Question: I was just practicing HTML and CSS and I ran into an annoying problem. I am wondering what is that horizontal gap and how to remove it?
Thanks in advance

'''
<!DOCTYPE html>
<html lang="en">
<head>
<title>Practice</title>
<meta name="viewport" content="width=device-width, initial-scale=1.0" />
<meta content="text/html;charset=utf-8" http-equiv="Content-Type" />
<meta content="utf-8" http-equiv="encoding" />
<style>
html,body
{
margin:0; padding:0; height:100%;
}
</style>
</head>
<body>
<script src="./js/jQuery.js"></script>
<img id="sample-img" src="Green-Nature-wallpaper.jpg" style="margin:0; padding:0;"></img>
<img id="sample-img2" src="Green-Nature-wallpaper.jpg" style="margin:0; padding:0;"></img>
<script>
$( document ).ready(function () {
$("#sample-img").width($(window).width());
$("#sample-img").height(0.6*$(window).height());
$("#sample-img2").width($(window).width());
$("#sample-img2").height(0.6*$(window).height());
});
$(window).resize(function() {
$("#sample-img").width($(window).width());
$("#sample-img").height(0.6*$(window).height());
$("#sample-img2").width($(window).width());
$("#sample-img2").height(0.6*$(window).height());
});
</script>
</body>
</html>
'''
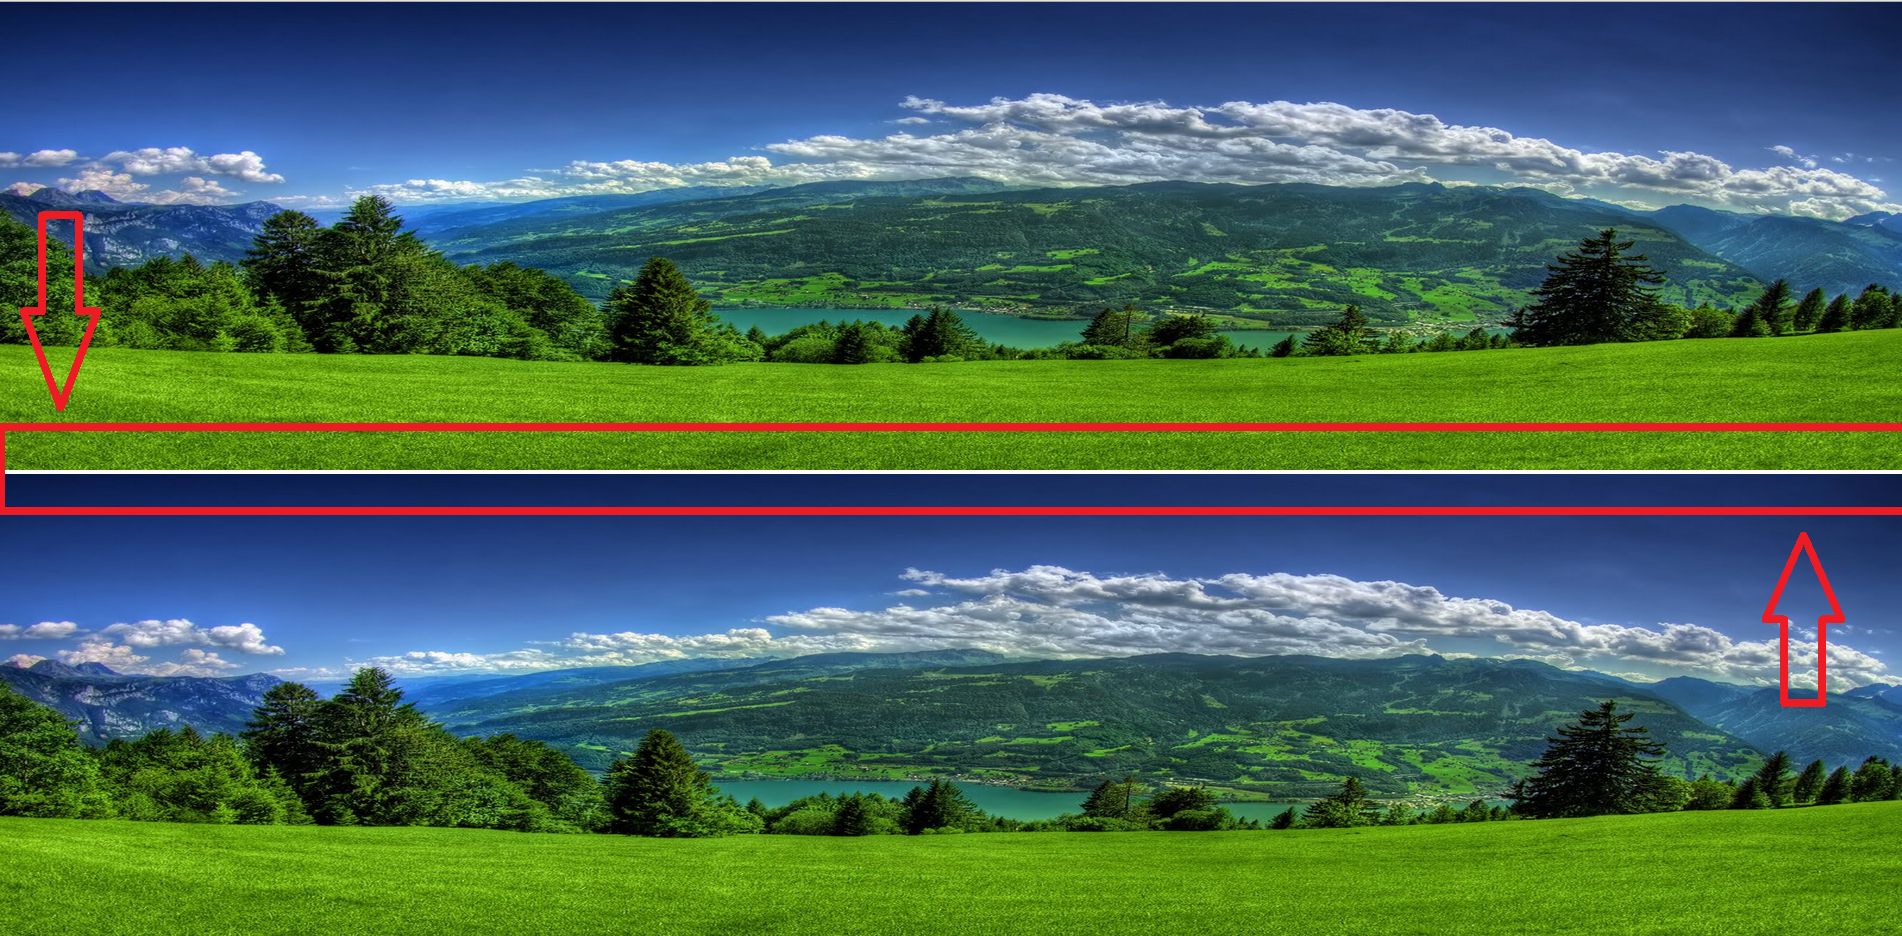
Answer: Have you tried setting the image margin and padding to 0?
'''
<style>
img {
position:relative;
display:block;
margin:0;
padding:0;
}
</style>
'''